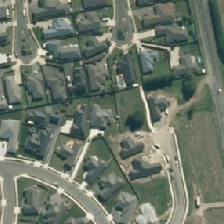
Land cover: urban_build_up